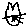
Label: cat